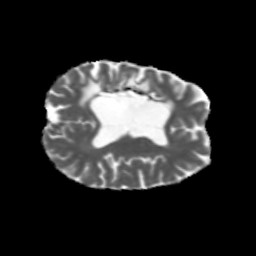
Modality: MD
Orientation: axial
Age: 31
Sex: female
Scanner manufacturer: siemens
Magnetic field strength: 3 T
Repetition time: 5.47 s
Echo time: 0.0854 s